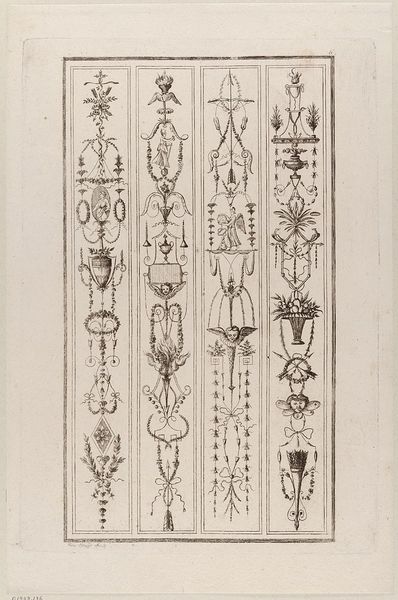
Titel: Blatt 6 aus einer Folge von Pilasterfüllungen
Künstler: Domenicus Fietta
Standort: Hamburg
Institution: Museum für Kunst und Gewerbe Hamburg
Schlagwörter: ornament, figur, ranken, papier, bogen, grafik, graphik, dekor, ornamente, fotografie, photographie, druckgraphik, druckgrafik, stich, girlanden, biedermeier, zier, putten, kupferstich, pfeil, kandelaber, amoretten, banderole, groteske, haltungen, stellungen, engelskopf, reproduktionen, blumengewinde, druckerzeugnisse, pflanzenornamente, tierornamente, ornamentstich, vorlageblätter, füllung